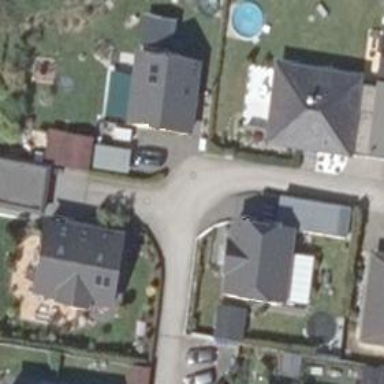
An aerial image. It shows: Residential road.